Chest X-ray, PA view. Patient: 44 years old, sex F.
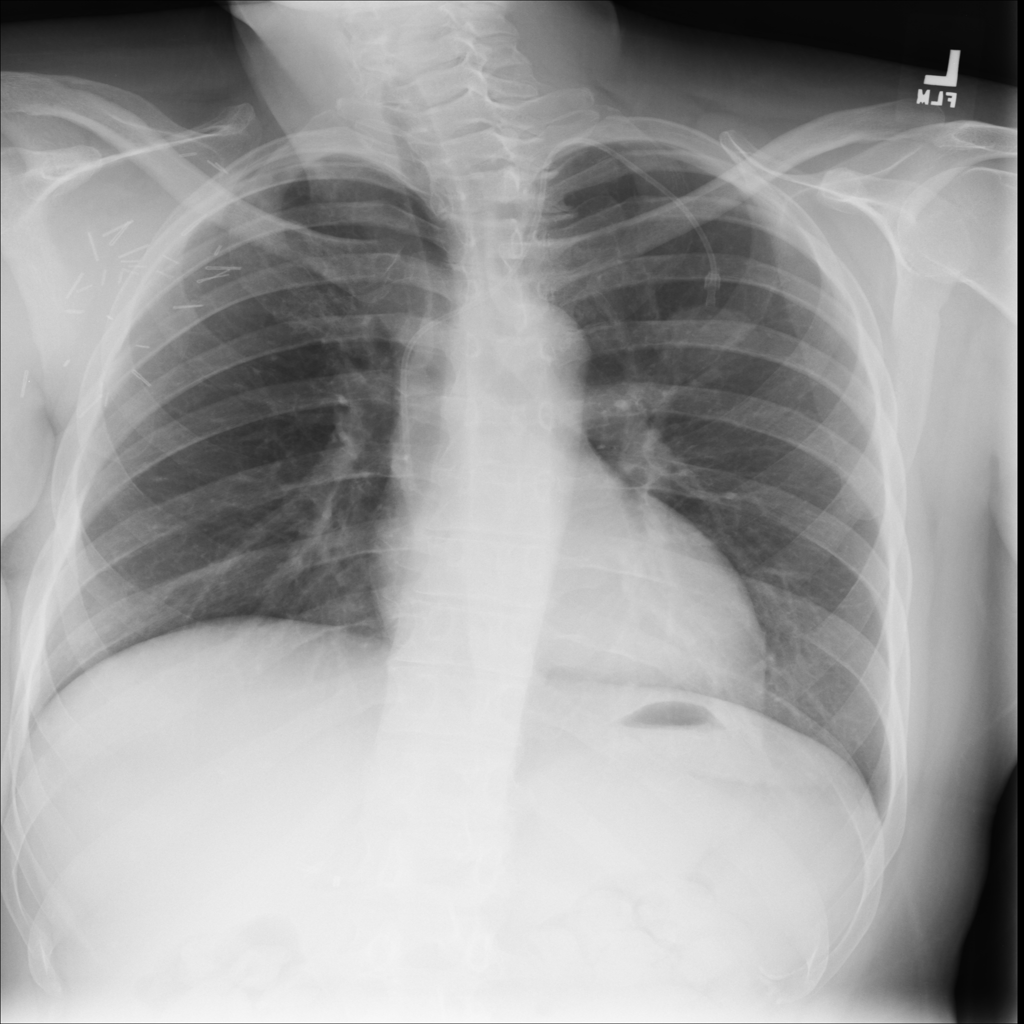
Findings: No Finding